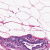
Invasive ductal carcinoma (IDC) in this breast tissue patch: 0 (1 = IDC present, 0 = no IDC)